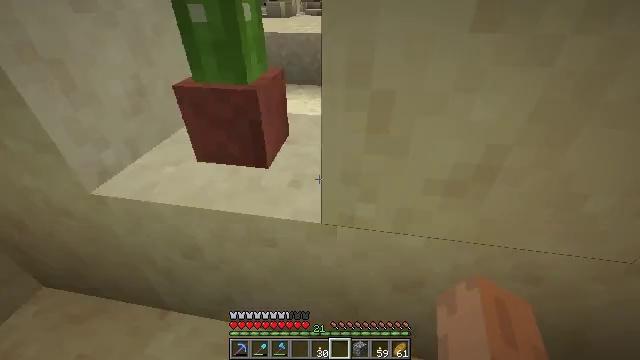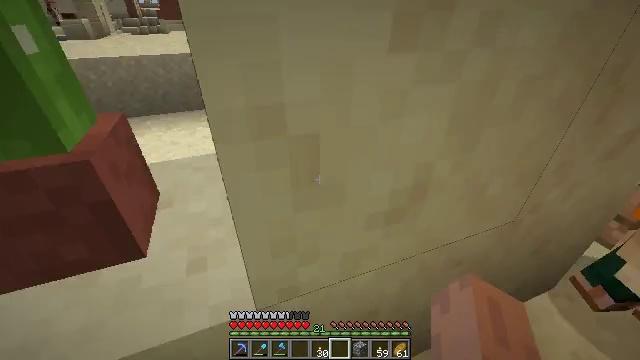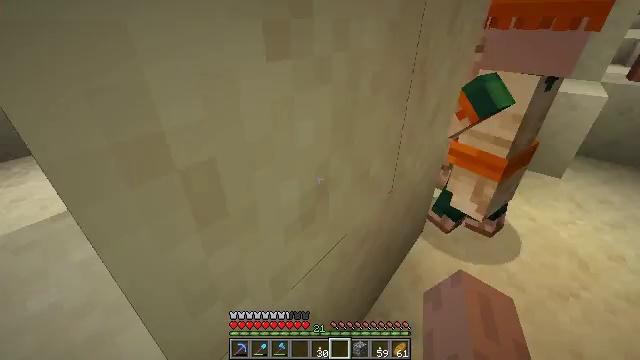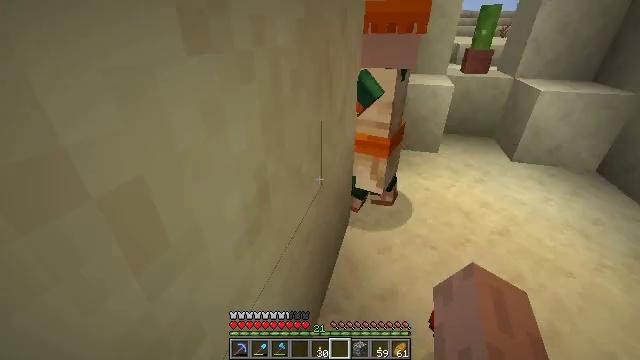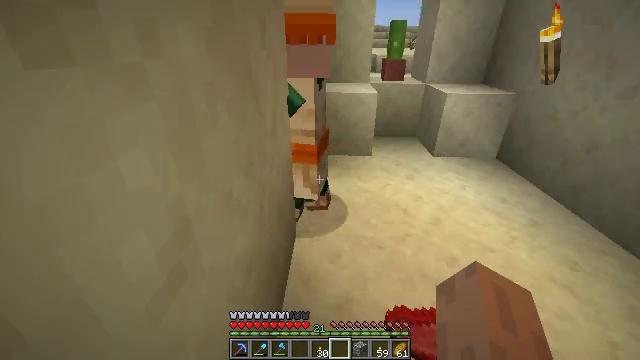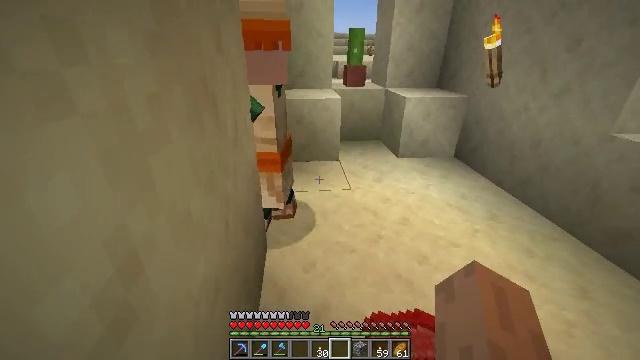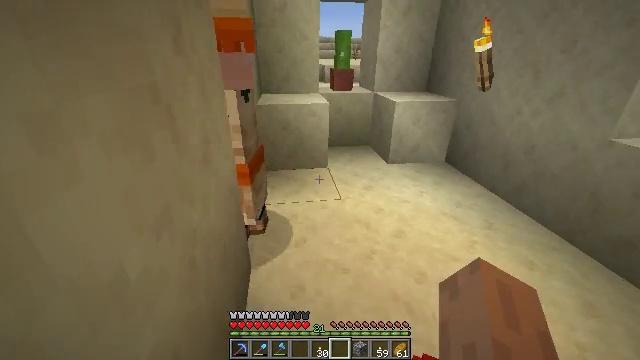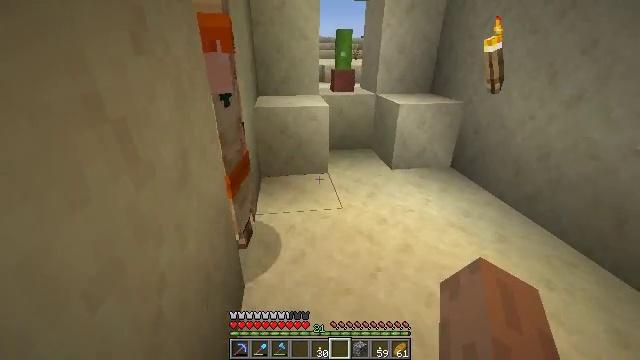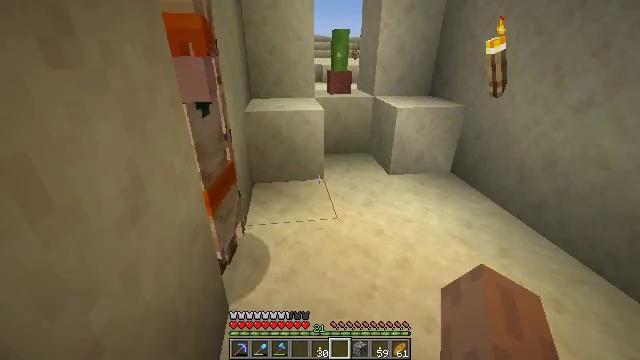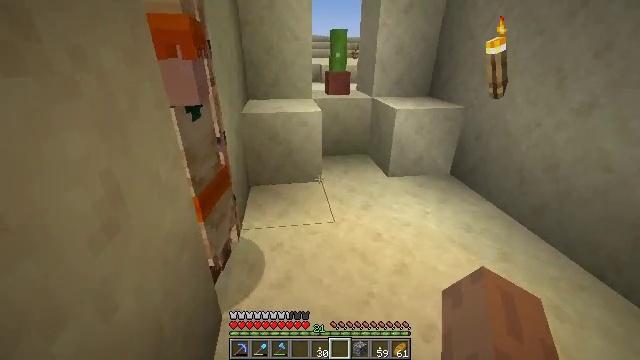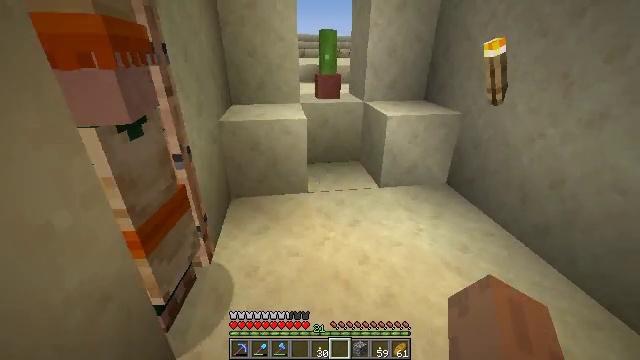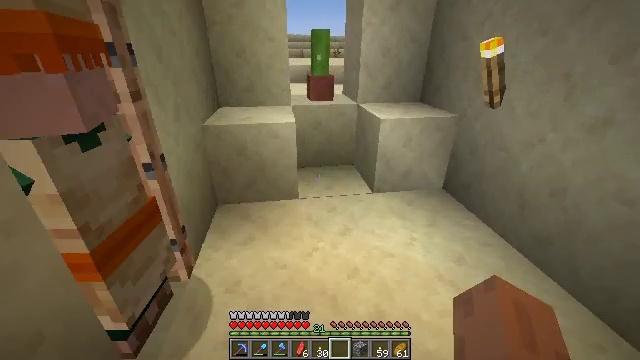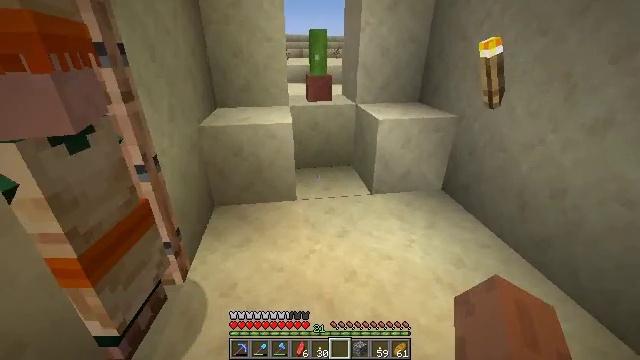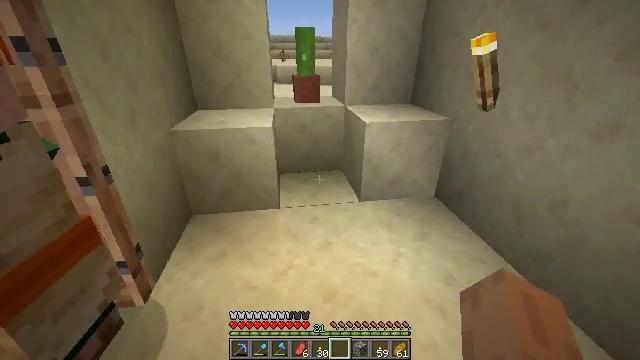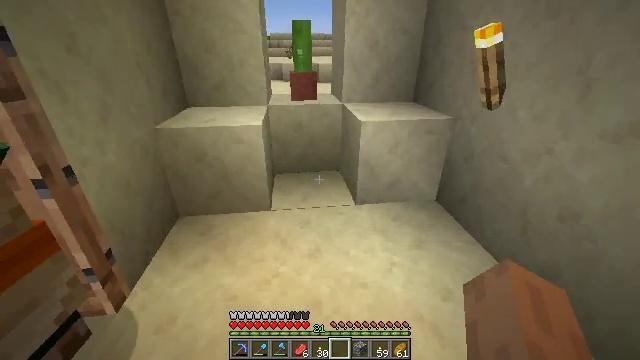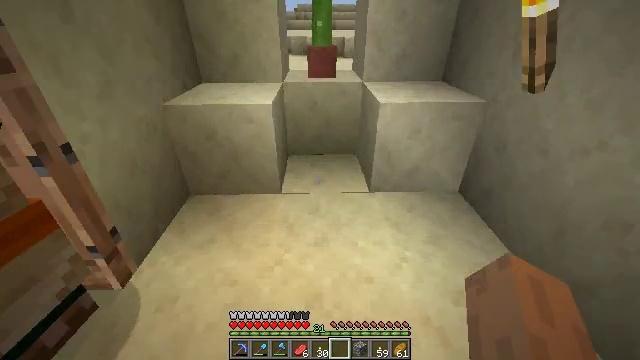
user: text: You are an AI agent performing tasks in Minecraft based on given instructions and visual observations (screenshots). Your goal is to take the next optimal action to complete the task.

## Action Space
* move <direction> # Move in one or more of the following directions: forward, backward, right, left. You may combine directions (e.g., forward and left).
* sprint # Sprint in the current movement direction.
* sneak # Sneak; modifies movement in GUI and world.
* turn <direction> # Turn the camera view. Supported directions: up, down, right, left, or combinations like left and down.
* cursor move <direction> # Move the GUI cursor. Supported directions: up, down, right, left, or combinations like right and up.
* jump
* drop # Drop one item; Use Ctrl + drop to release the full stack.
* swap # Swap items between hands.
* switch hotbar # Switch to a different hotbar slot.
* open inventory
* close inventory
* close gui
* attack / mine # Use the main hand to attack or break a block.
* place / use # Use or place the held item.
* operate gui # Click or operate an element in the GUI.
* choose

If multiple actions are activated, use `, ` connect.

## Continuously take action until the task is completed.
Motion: motion action
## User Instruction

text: Break the potted cactus to collect it.
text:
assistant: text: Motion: move forward and move left, turn right and up
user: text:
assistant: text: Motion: move forward and move left, turn right and up
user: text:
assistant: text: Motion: move forward and move left, turn right and up
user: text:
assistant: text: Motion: move forward and move left, turn right and up
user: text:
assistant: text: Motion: move forward and move left, turn right and up
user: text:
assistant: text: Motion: move forward, turn right
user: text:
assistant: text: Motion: move forward
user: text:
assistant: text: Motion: move forward and move right
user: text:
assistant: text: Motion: move forward and move right
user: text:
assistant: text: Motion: move forward and move right
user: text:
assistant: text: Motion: move forward and move right
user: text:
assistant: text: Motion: move forward and move right
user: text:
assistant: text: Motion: move forward and move right
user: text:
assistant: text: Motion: move forward and move right, turn left
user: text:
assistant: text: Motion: move forward, turn left and down
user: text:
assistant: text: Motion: move forward, turn left and down
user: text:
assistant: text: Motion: move forward, turn left and down
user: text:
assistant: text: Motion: move forward, turn left and down
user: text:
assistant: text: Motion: move forward
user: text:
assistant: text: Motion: move forward and move right, turn left and up
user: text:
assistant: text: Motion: move forward and move right, turn left and up
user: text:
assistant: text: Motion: move forward and move right, turn left and up
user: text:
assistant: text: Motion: move forward and move right, turn left and up
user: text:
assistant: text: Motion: move right, turn left and up
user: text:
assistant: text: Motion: move right, turn left and up
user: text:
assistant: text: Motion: turn left and up
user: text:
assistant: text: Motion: no_op
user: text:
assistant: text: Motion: no_op
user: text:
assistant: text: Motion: turn left and up
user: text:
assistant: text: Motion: move back, turn left and up